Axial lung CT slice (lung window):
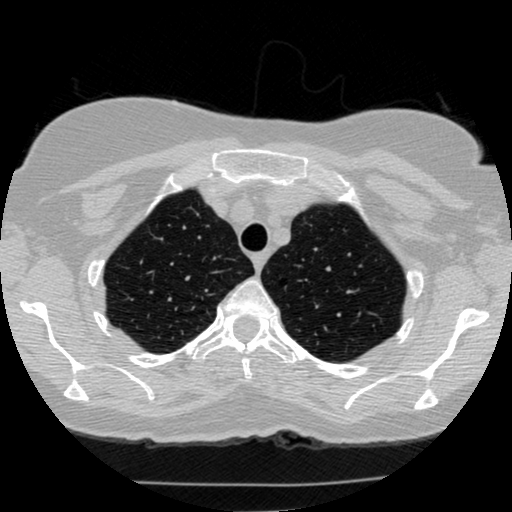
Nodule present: no